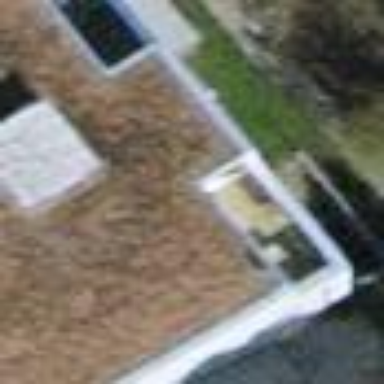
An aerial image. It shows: Balcony as part of building.